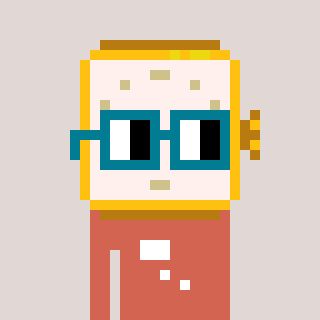
a pixel art character with square dark green glasses, a watch-shaped head and a peachy-colored body on a warm background